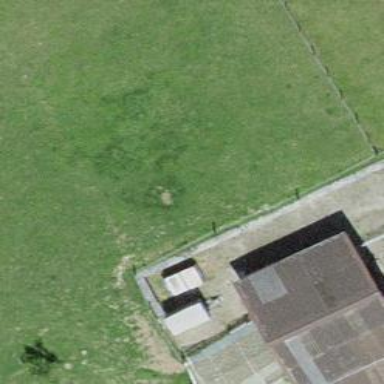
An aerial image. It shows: Farm auxiliary building with gabled roof.